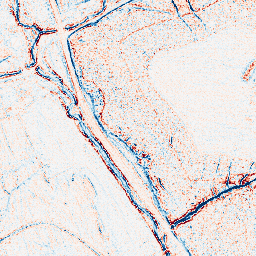
Category: edge_preserving
Decomposition family: bilateral
Decomposition parameters: d: 5
sigma_color: 50
sigma_space: 150
Upsampling method: area
Upsampling parameters: scale: 2
Upsampling scale: 2